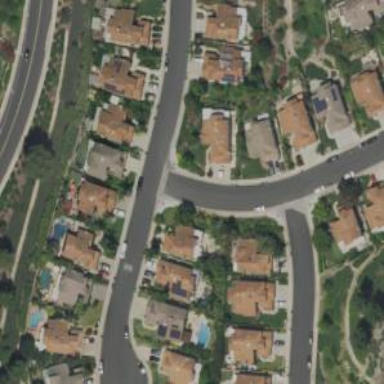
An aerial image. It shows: Neighborhood.